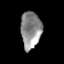
Tissue: skin
Cell type: Epithelial cells
Senescence score: 0.2366
Nuclear area (px): 739
Mean DAPI intensity: 141.725